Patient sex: M
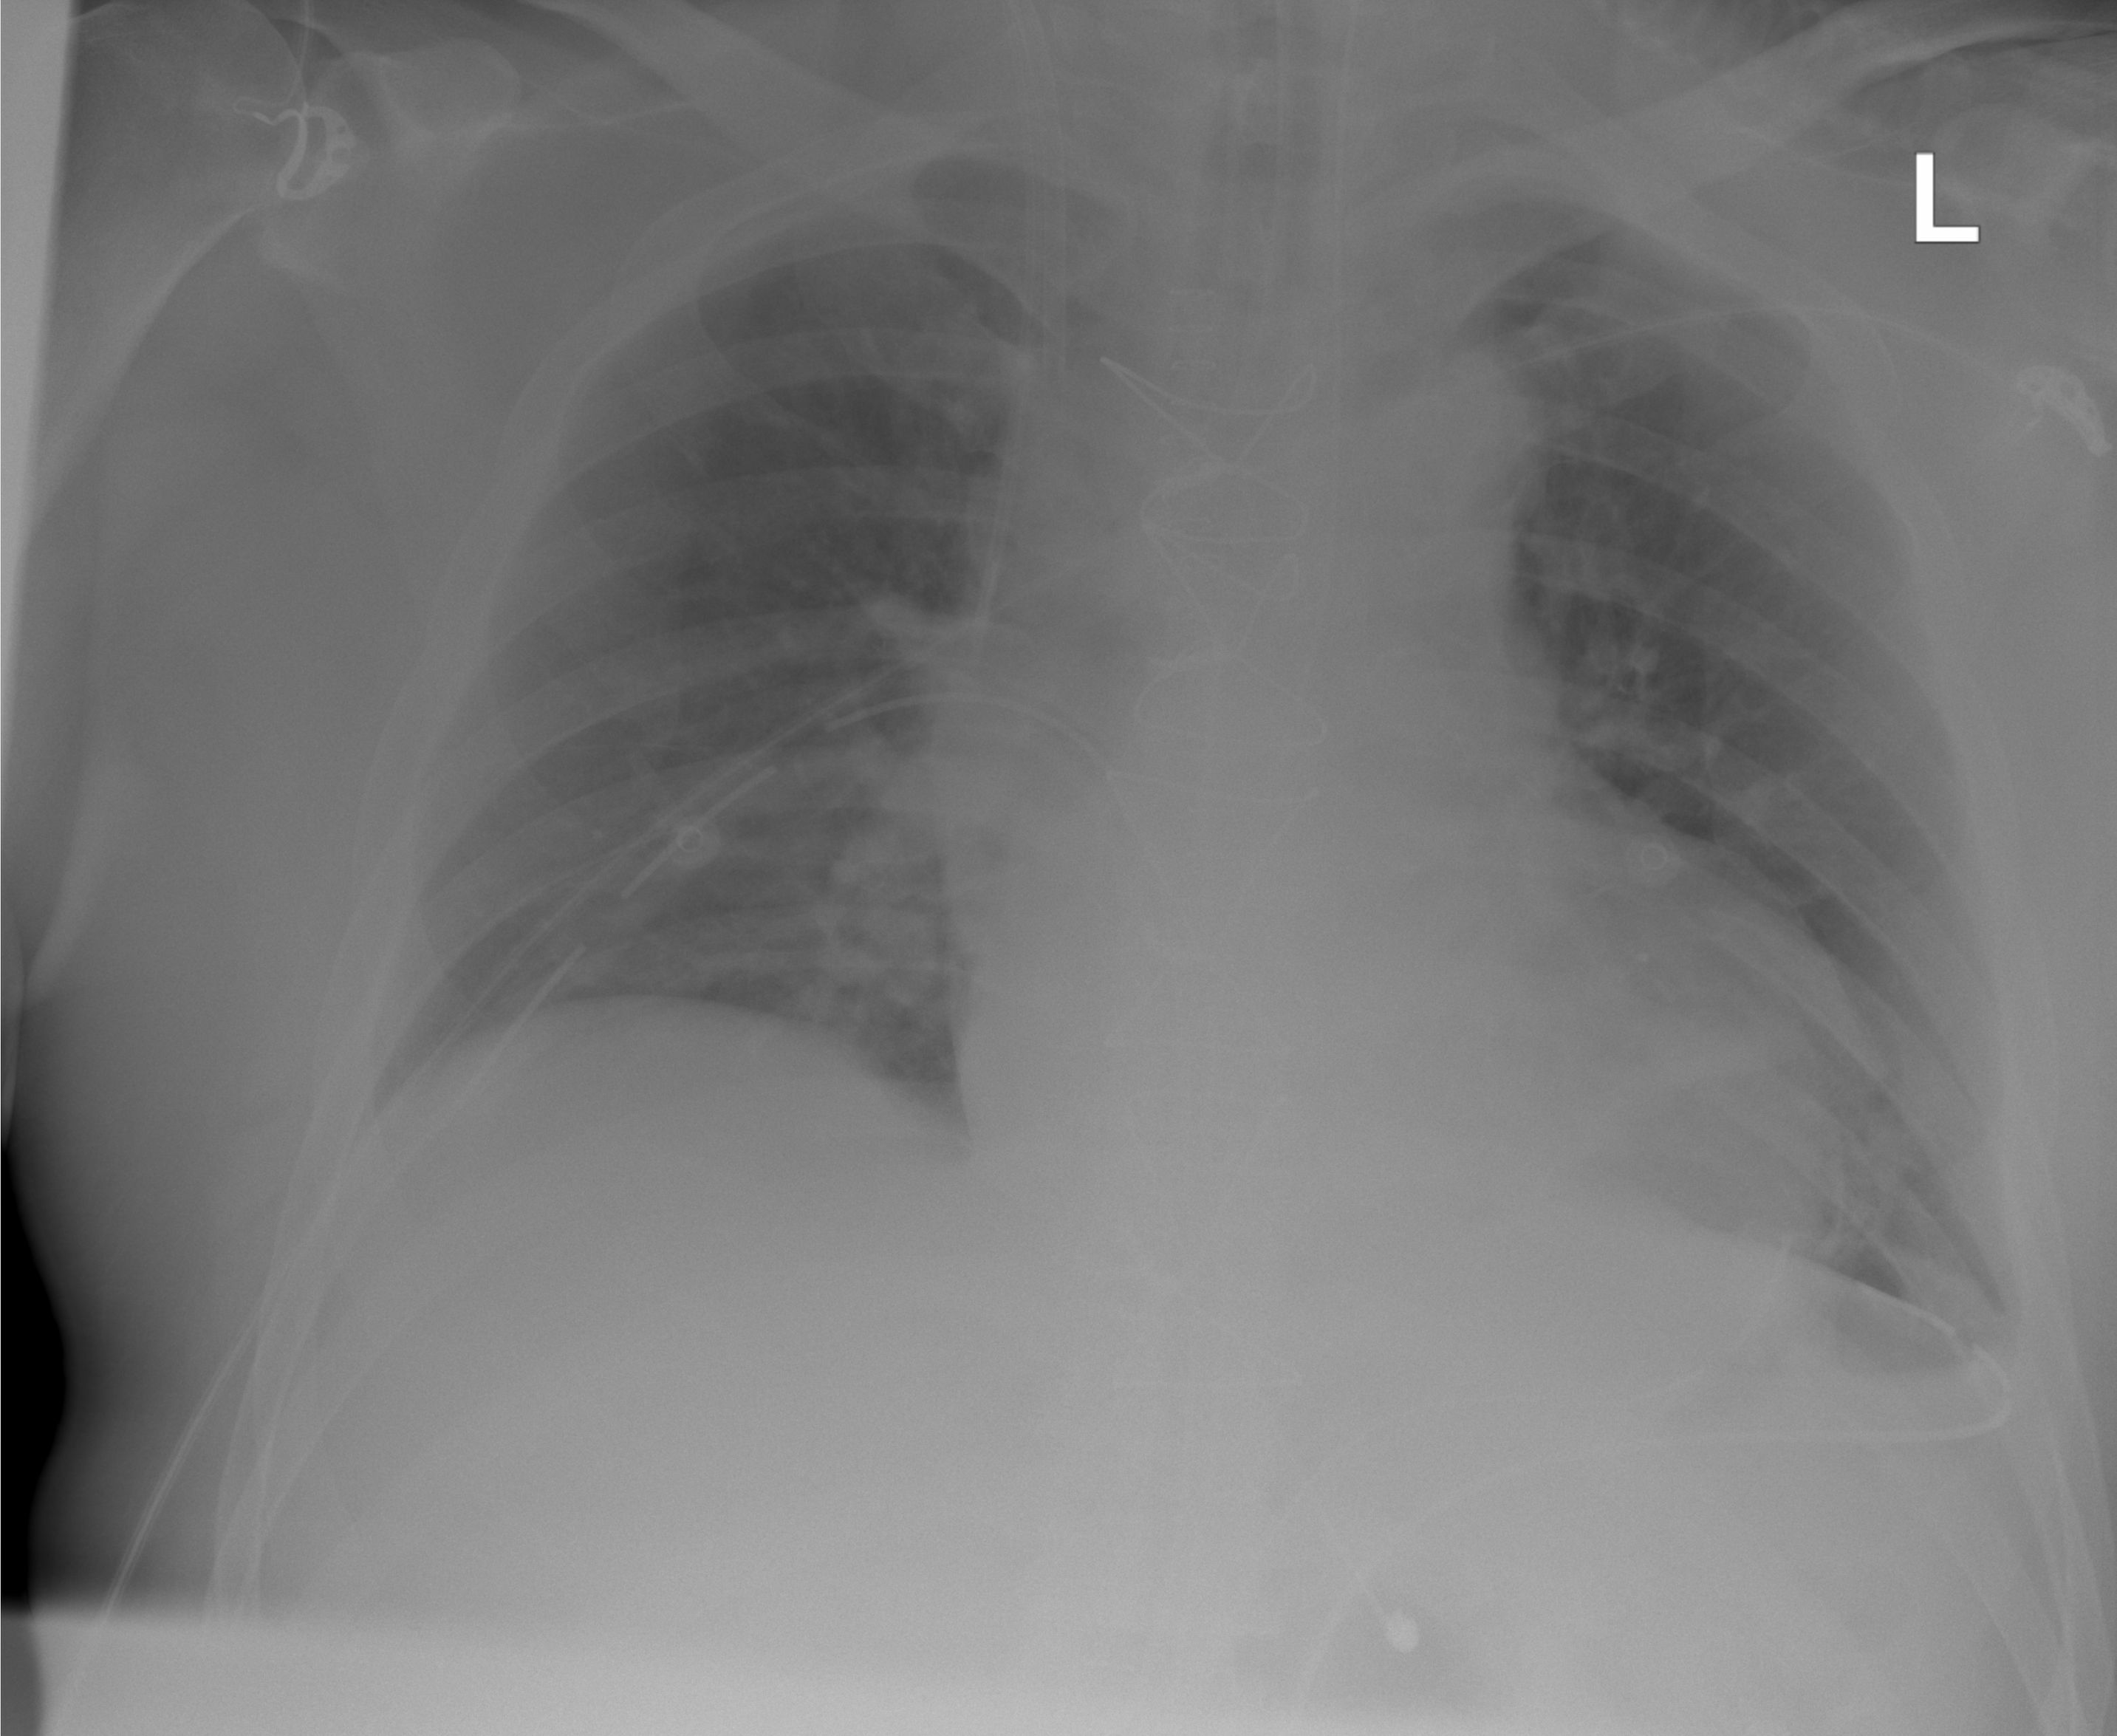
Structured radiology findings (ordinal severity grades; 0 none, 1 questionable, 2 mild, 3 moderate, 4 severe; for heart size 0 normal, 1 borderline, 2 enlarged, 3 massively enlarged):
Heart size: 2
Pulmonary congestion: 0
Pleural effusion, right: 0
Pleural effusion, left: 2
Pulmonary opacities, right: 0
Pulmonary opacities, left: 0
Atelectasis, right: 0
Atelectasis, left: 0